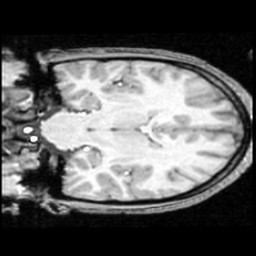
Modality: T1w
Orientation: coronal
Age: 15
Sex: male
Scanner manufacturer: ge
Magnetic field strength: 1.5 T
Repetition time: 0.03333 s
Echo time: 0.008 s